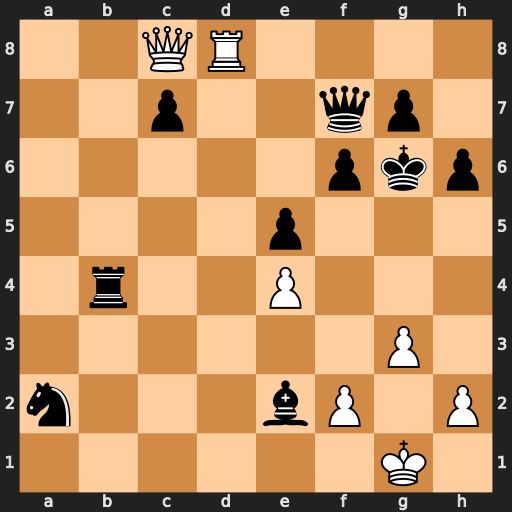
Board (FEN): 2QR4/2p2qp1/5pkp/4p3/1r2P3/6P1/n3bP1P/6K1
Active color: w
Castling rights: -
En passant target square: -
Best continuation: Qf5#